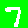
Digit: 7